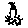
Label: circle